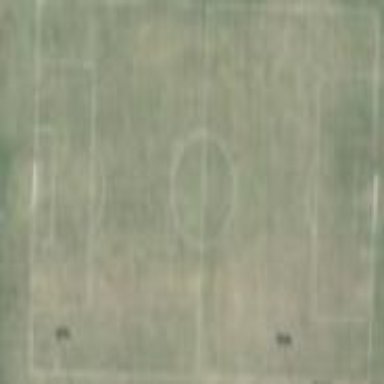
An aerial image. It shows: Soccer pitch designated for leisure and sports activities.